Field crop: maize
Growth stage: 2
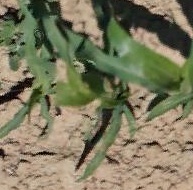
Species: maize